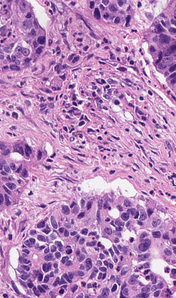
Tumor epithelial tissue: yes
Tumor-associated stroma tissue: yes
Normal tissue: no